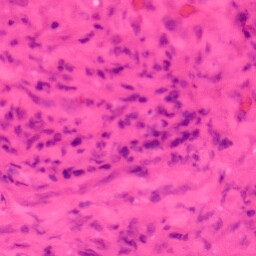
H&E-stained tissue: Colon